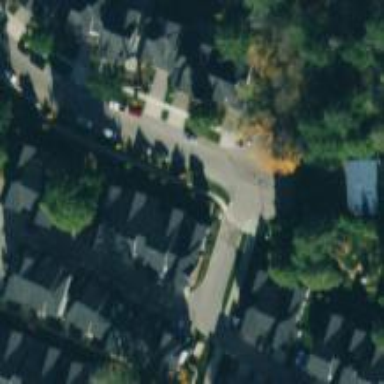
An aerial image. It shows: Alley with asphalt surface designated as service road.